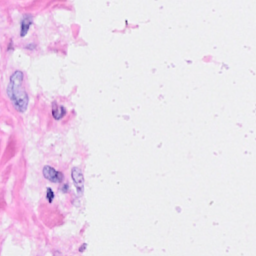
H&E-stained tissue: Breast